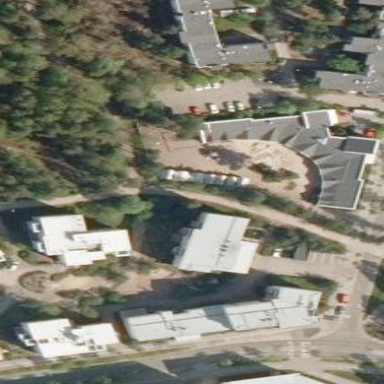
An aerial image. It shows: Kindergarten.